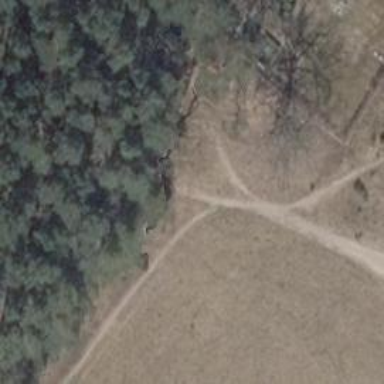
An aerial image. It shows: Ground path.